Question: I wanna get such results as it is on the image below:

This is UITextField, when I tap on it, then i filter the table. When i select some UITableViewCell, then I need to add some text into my recent UITextField (there where I actually typing). I can delete some characters, but when i try to delete "purple coma" then I have to remove all name immediately. Do you know how to implement that behaviour?
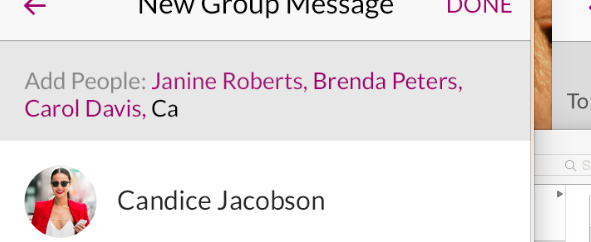
Answer: Sounds like you're looking for something along the lines of an NSTokenField for iOS.
A quick search on Github provides some options:
- <URL>
Obviously you would have to edit them for the style you want, but it's a start.